Question: I know SetWindowText would set the taskbar text, but it would the titlebar's text also (to be the same text), and I want to have different texts for the titlebar and the taskbar. So I'm looking for a function that would change the taskbar text only.
By taskbar text I mean this:

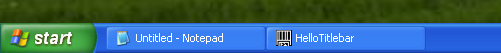
Answer: The first paragraph in the "Managing Taskbar Buttons" section of MSDN page on <URL> suggests creating an invisible window with the 'WS_EX_APPWINDOW' style that can be used to control the taskbar button and then creating a visible window that is a child of the invisible window that contains all of your content.